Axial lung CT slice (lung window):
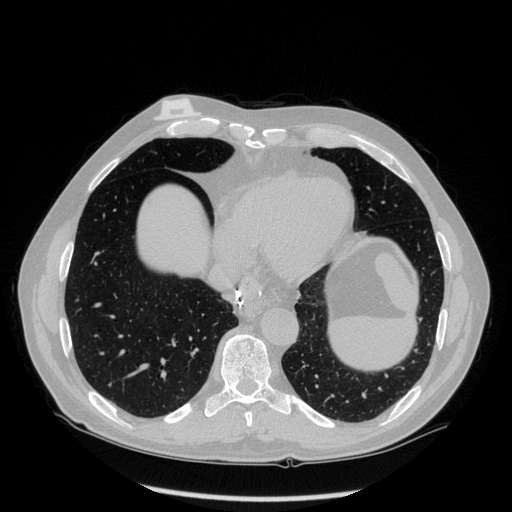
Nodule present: no